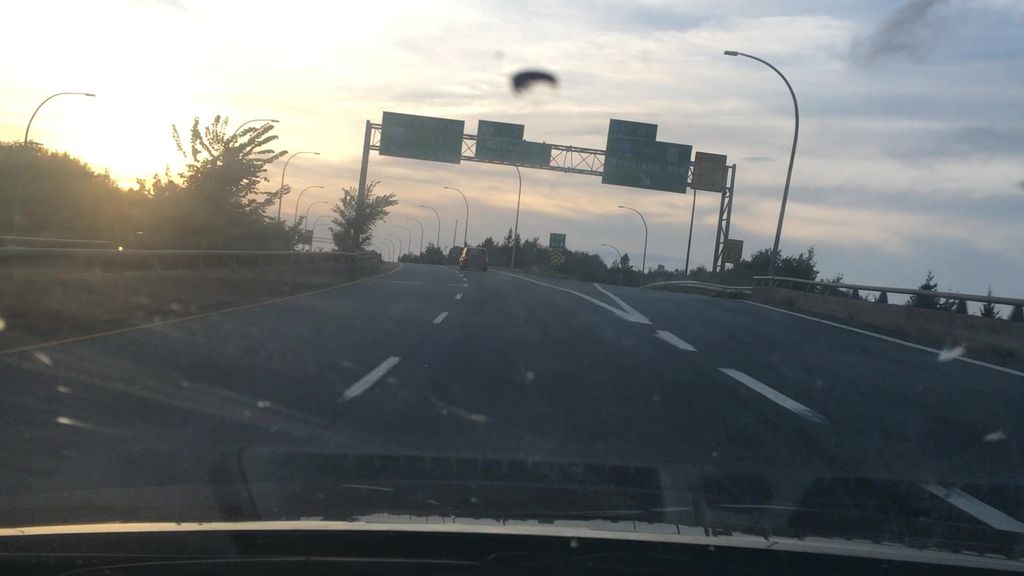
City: halifax